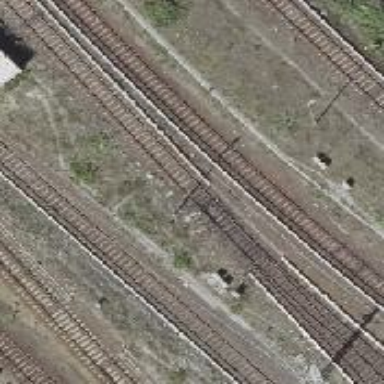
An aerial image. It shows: Railway switch with the turnout on the left side.